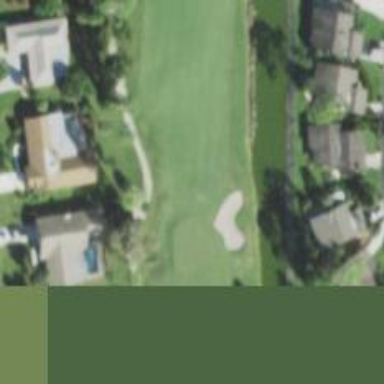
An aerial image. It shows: Service road used as golf cart path.